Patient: sex F, age 65
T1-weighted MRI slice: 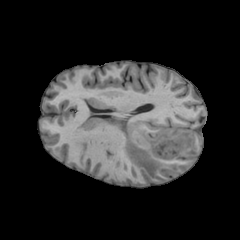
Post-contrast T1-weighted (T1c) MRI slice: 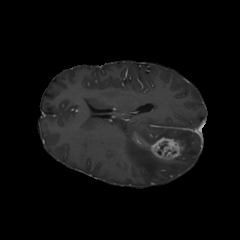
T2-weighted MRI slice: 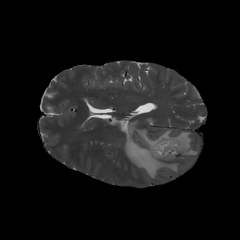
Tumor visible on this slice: yes
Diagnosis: Glioblastoma, IDH-wildtype
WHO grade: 4